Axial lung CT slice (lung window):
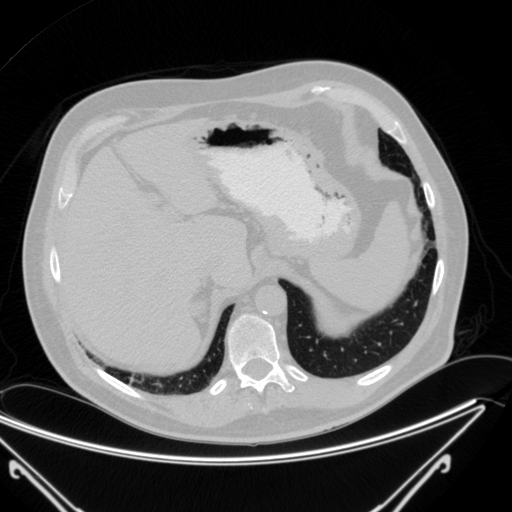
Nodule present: no